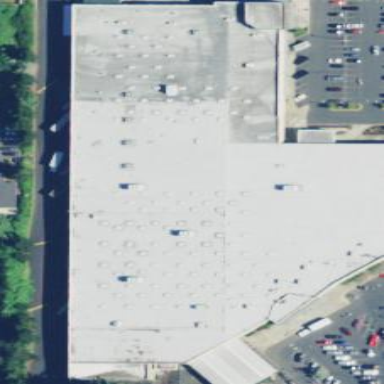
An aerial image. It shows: Retail building housing supermarket.